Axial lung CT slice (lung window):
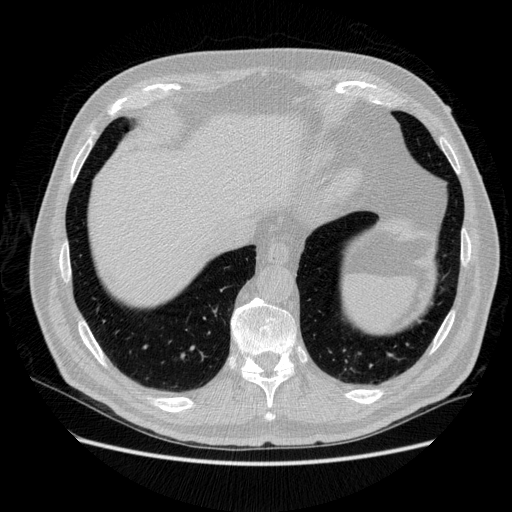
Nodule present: no